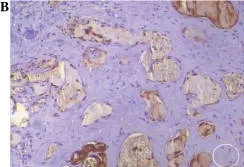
Stained sections of the tumors. (B) Immunohistochemical analysis revealed that the tumor cells were positive for FVIII (magnification, 200x).
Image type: pathology (immunostaining)